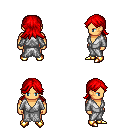
a pixel art fantasy rpg character, male body template, human, tanned skin, white robe, magenta pants, red loose hair, gold boots, four views (front, back, left, right), 2x2 character sprite sheet, small pixel art, hard edges, no anti-aliasing